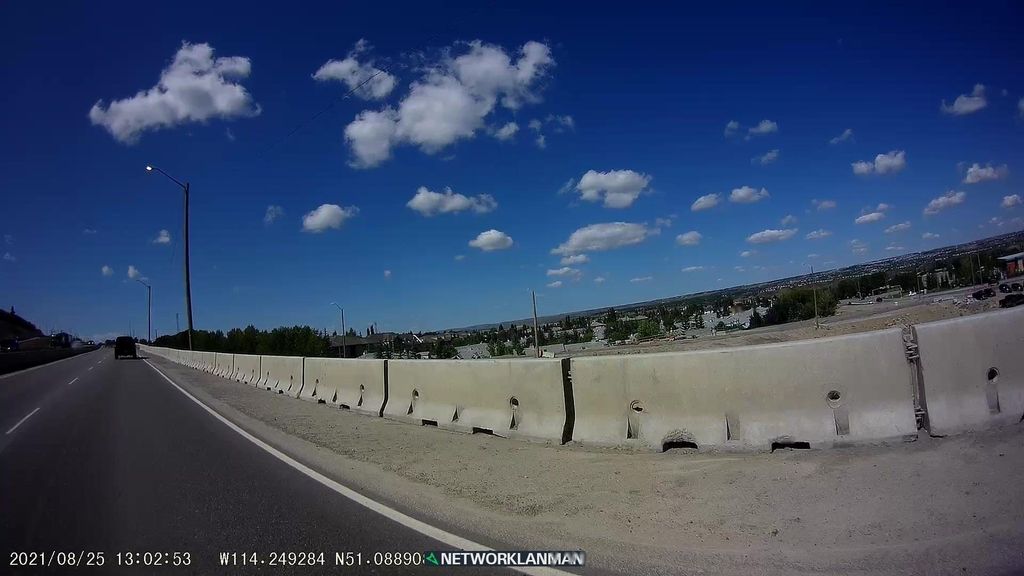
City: calgary